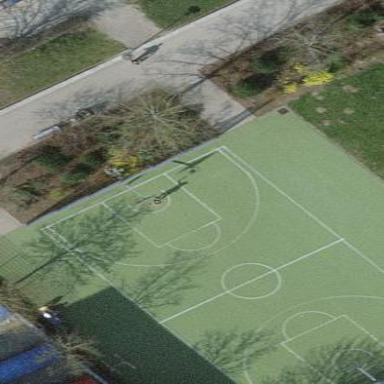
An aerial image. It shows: Basketball court in the leisure land pitch.